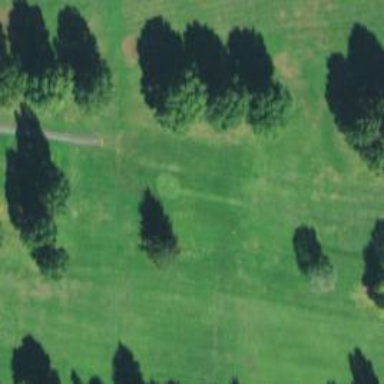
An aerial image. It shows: Grass area designated as golf tee.